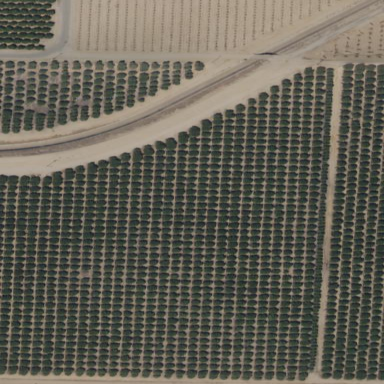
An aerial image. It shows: Orange orchard with beautiful orange trees.